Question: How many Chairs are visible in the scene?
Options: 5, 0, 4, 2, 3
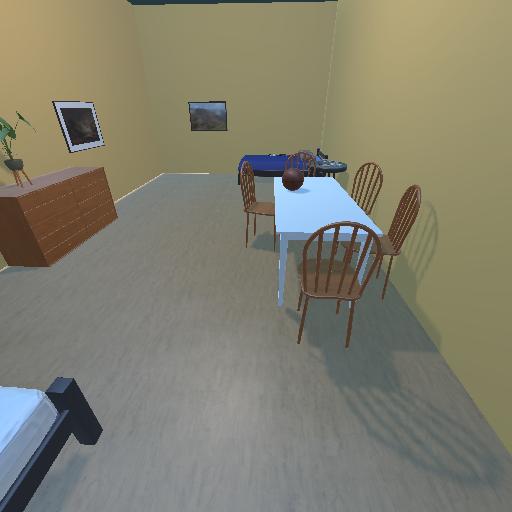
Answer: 5